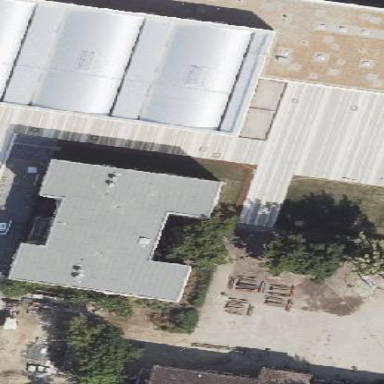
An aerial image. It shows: School building with flat roof.